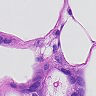
Metastatic tissue present: yes